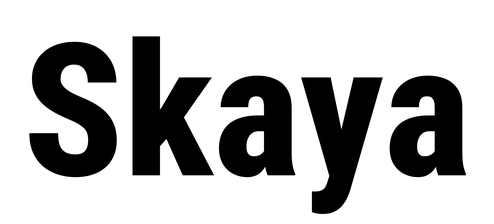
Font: Roboto_Condensed_ExtraBold